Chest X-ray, PA view. Patient: 59 years old, sex M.
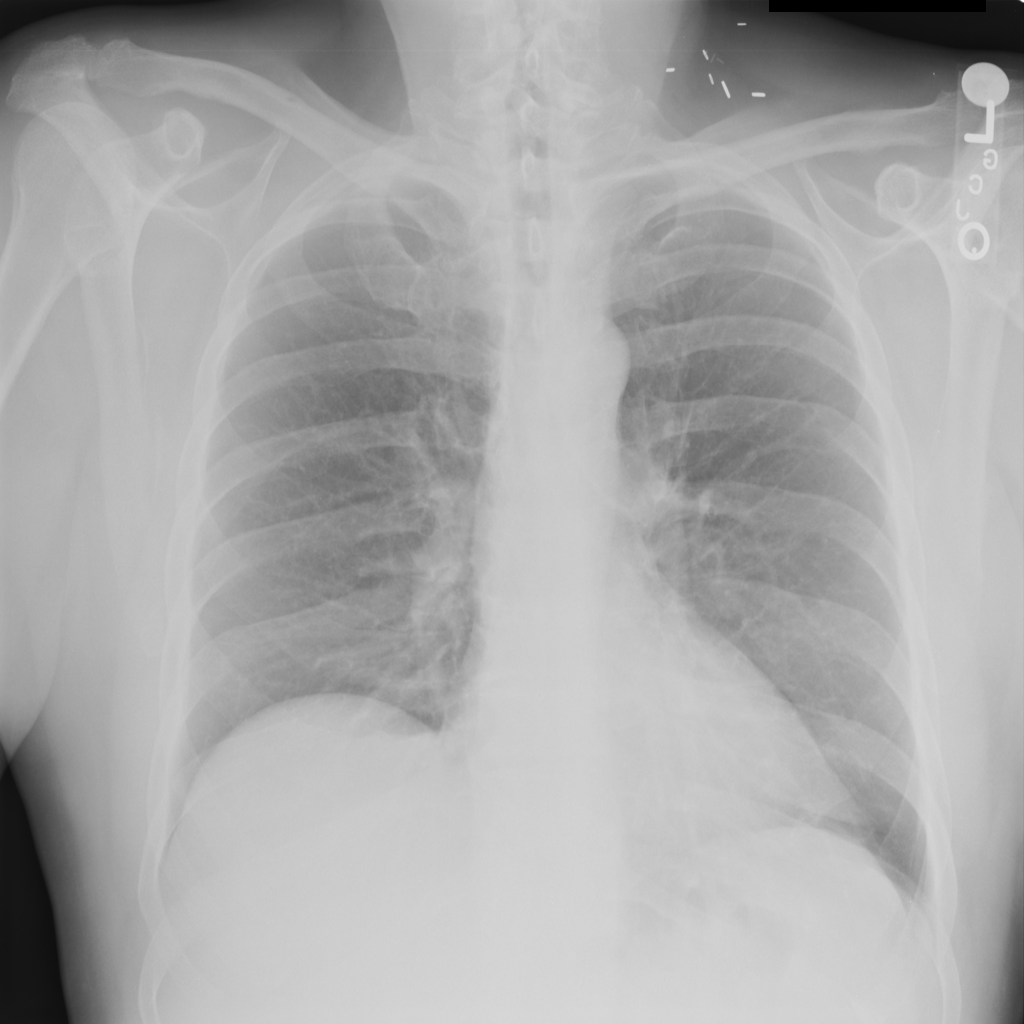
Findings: No Finding